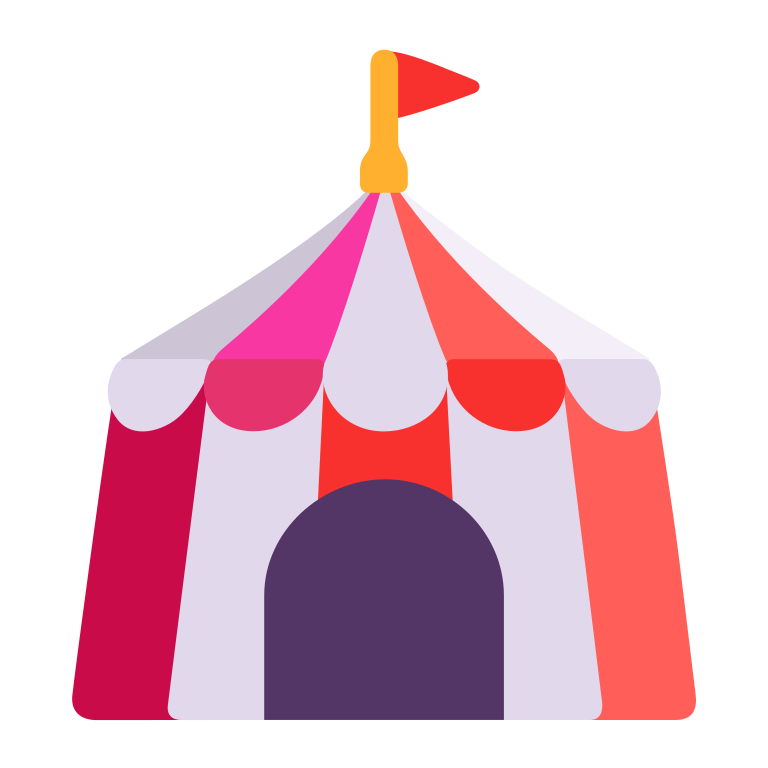
circus tent flat